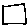
Label: square